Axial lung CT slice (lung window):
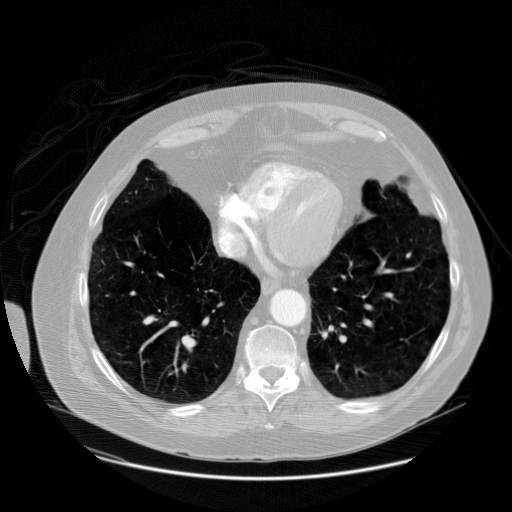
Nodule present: no